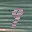
Label: 9